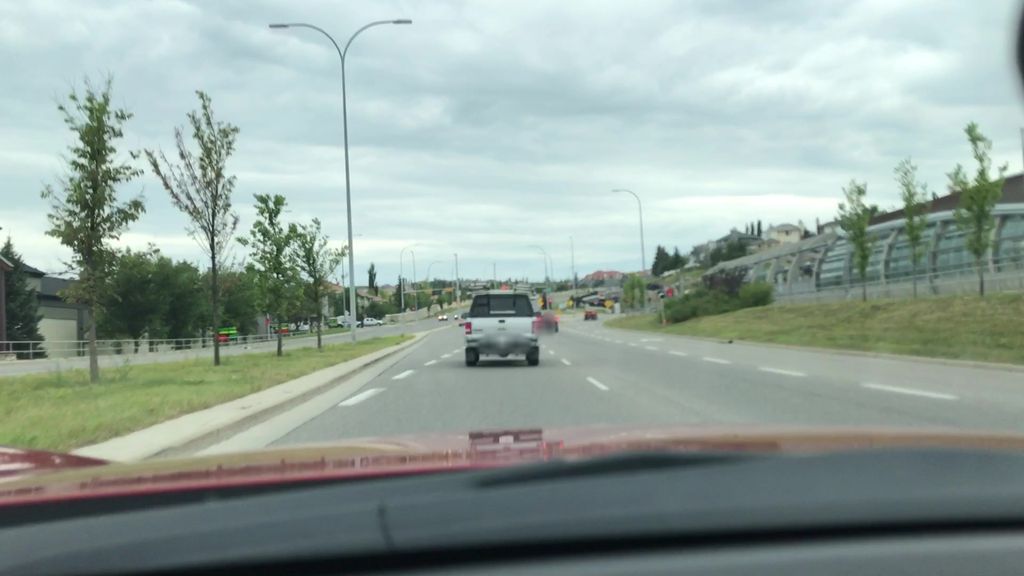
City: calgary